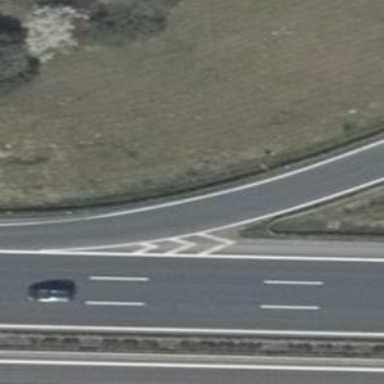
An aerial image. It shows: Asphalt motorway link.